Interaction volume radius: 5 \u00c5
Interaction volume height: 25 \u00c5
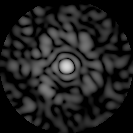
Disorder parameter: 0.7626